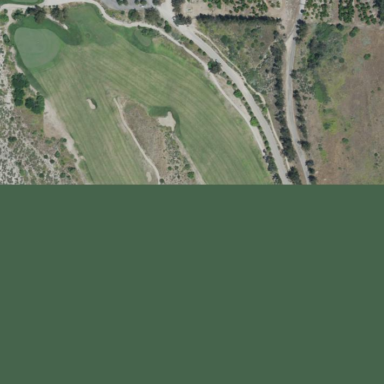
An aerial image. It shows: Area of rough grass used for golf.